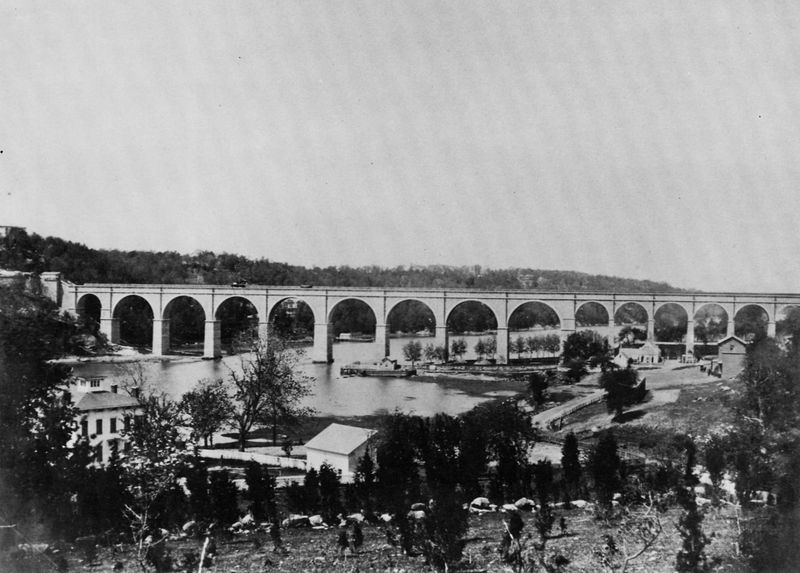
Titel: Die High Bridge in New York
Künstler: Amerikanischer Photograph
Schlagwörter: baum, berg, dunkel, himmel, laub, wasser, weiß, bäume, fluss, landschaft, see, ufer, äste, fenster, frankreich, grau, hintergrund, pfeiler, schwarz, straße, dach, haus, weg, wiese, zaun, architektur, stein, ebene, häuser, natur, spiegelung, zweige, brücke, büsche, gewässer, hütte, tal, wald, garten, deutschland, schiff, wellen, ansicht, bogen, italien, abhang, hang, dächer, mauer, auto, hafen, rundbogen, joche, böschung, immel, querformat, bucht, foto, fotografie, photographie, bögen, antike, schwarz-weiß, kapitelle, photo, villa, hellgrau, rundbögen, eisenbahn, eisenbahnbrücke, lokomotive, aquädukt, viadukt, streben, aufnahme, fot, römisch, brückenpfeiler, aquedukt, schwatz, leitung, daguerrotypie, häser, schonrstein, ingineurbau, pont d'vignon, schrwazweiß, aquidukt, leituing